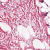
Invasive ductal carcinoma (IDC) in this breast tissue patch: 0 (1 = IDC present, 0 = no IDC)